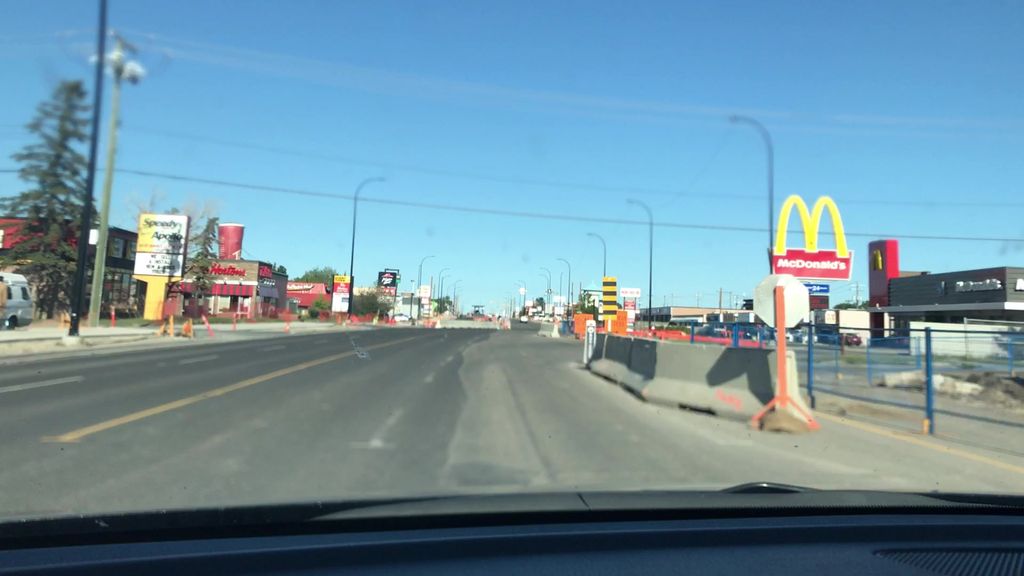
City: calgary